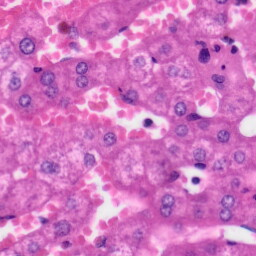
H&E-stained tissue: Liver